Question: Count the number of objects in the diagram.
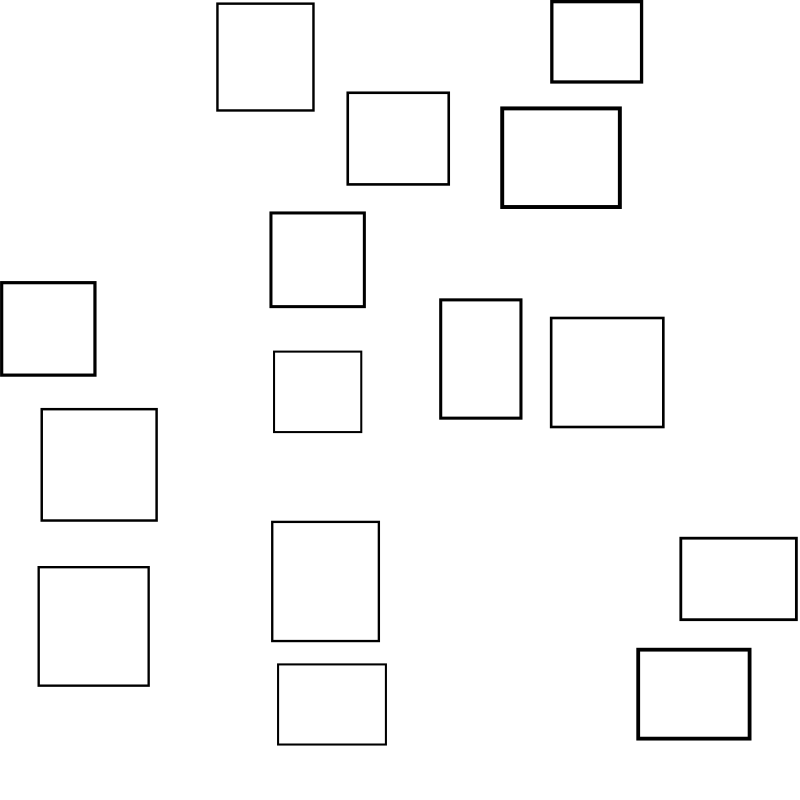
Answer: 15